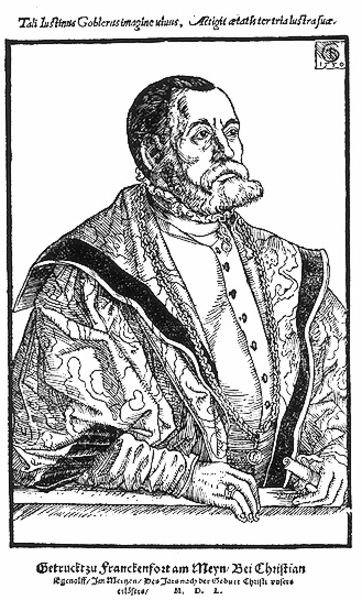
Titel: Bildnis des Justin Gobler
Künstler: Claude Bezoard
Institution: (Seriendruck)
Schlagwörter: hand, kopf, mann, haar, köpfe, mund, nase, ohr, profil, zeichnung, blick, muster, alt, bart, hemd, jacke, augen, bluse, kragen, rahmen, vollbart, ärmel, bildnis, herr, hände, portrait, porträt, brüstung, kirche, auge, gewand, haare, mantel, blatt, vornehm, holzschnitt, schrift, kette, grafik, graphik, kaiser, karikatur, dick, streng, robe, deutsch, bauch, rüschen, knöpfe, jahreszahl, ring, halskette, stolz, druck, initialen, monogramm, radierung, stich, text, beschriftung, überschrift, orden, herrscher, krause, brokat, rom, rolle, mittelalter, wams, mönch, schriftrolle, spitzenkragen, verlag, altdeutsch, latein, albrecht dürer, gewandt, seriendruck, frankfurt, benedikt, gewant, brat, frankfurt am main, üporträt, 1300, jusinius gobler, justin gobler, robne